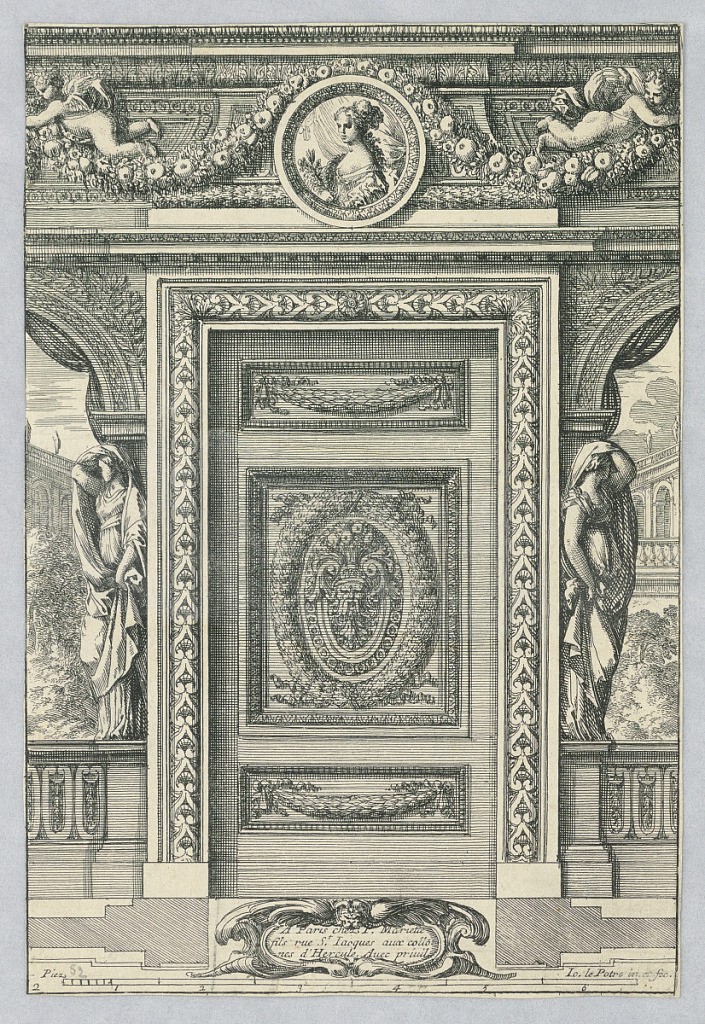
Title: Design for Door, from "Placarts Ou Ornemens"
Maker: Jean Le Pautre, French, 1618–1682
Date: ca. 1660
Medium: Etching on paper
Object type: Print
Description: A = Jombert 30, 2. B = J. 30, 3. C: SOmewhat less than a left and a right half of square ceilings are shown, separated by a stripe with the scale; ''6 Piez''. At left: oblong frame, with the Dove and a glory of angels. At right: a central medallion with a saint carried by angels to heaven. In the bottoms of the frames: ''Ioannes le Pautre Inuenit et Fecit'' and ''Iollain excudit cum Priuilegio Regis Christianis[simi].''